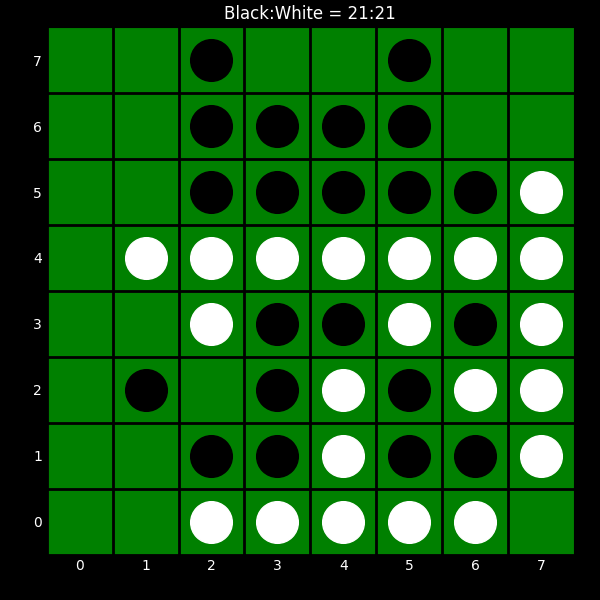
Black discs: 21
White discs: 21